Question: Firstly, there is the image of my current tab bar

What I want is either aligning the images to very left, while keeping the text centered or moving the images on top of the text centered.
Here is how I add the texts:
'''
var tab = this.ActionBar.NewTab ();
tab.SetText (tabText);
tab.SetIcon (iconResourceId);
'''
Here is my relevant style.xml entries:
'''
<style name="Theme.Discover" parent="@android:style/Theme.Holo.Light">
<item name="android:actionBarStyle">@style/MyActionBar</item>
<item name="android:actionBarTabStyle">@style/MyActionBarTabStyle</item>
<item name="android:actionBarTabTextStyle">@style/MyActionBarTabText</item>
<item name="android:actionMenuTextColor">#ffffff</item>
<item name="android:windowBackground">@drawable/bg</item>
</style>
<style name="MyActionBarTabStyle" parent="@android:style/Widget.Holo.Light.ActionBar.TabView">
<item name="android:background">@drawable/action_tab_selector</item>
</style>
<!-- ActionBar tabs text styles -->
<style name="MyActionBarTabText"
parent="@android:style/Widget.Holo.ActionBar.TabText">
<item name="android:textColor">#ffffff</item>
</style>
'''
I can understand java code too so if you are not familiar with Xamarin, I still appreciate the java examples&answers.
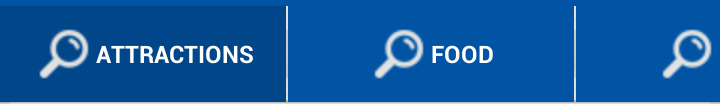
Answer: My solution isn't perfect, but to move the icons above the text here is what I have so far, which might be able to help you.
'''
<?xml version="1.0" encoding="utf-8"?>
<LinearLayout xmlns:android="http://schemas.android.com/apk/res/android"
android:layout_width="match_parent"
android:layout_height="match_parent"
android:orientation="vertical">
<ImageView
android:id="@+id/tab_icon"
android:layout_width="wrap_content"
android:layout_height="wrap_content"
android:background="@android:color/transparent" />
<TextView
android:id="@+id/tab_title"
android:layout_width="wrap_content"
android:layout_height="wrap_content" />
</LinearLayout>
'''
'''
void AddTabToActionBar(int labelResourceId, int iconResourceId)
{
var tab = this.ActionBar.NewTab();
tab.SetCustomView(Resource.Layout.Tablayout);
tab.CustomView.FindViewById<ImageView>(Resource.Id.tabImage).SetImageResource(iconResourceId);
tab.CustomView.FindViewById<TextView>(Resource.Id.tabText).SetText(labelResourceId);
tab.TabSelected += TabOnTabSelected;
ActionBar.AddTab(tab);
}
'''